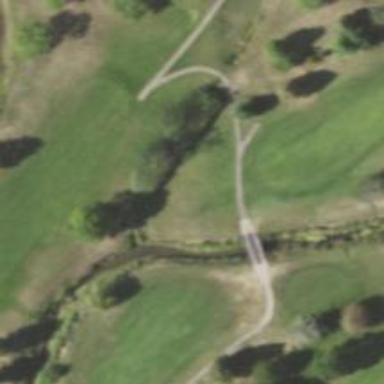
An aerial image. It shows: Path bridge over golf path.